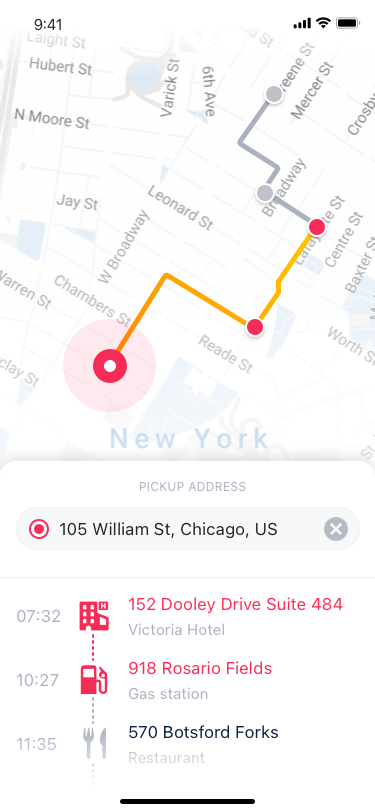
Text in this UI design:
Pickup address
105 William St, Chicago, US
07:32
152 Dooley Drive Suite 484
Victoria Hotel
10:27
918 Rosario Fields
Gas station
11:35
570 Botsford Forks
Restaurant
12:24
242 Alanna Run